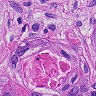
Metastatic tissue present: yes